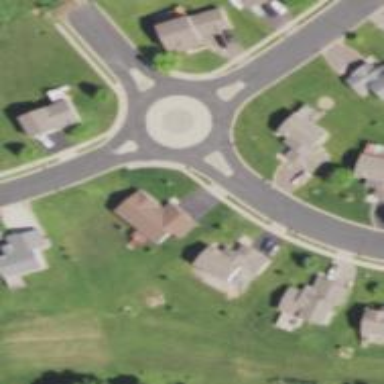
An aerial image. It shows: Circular junction on residential road.